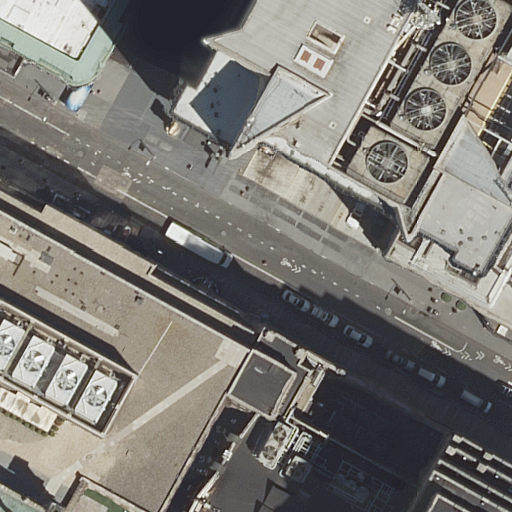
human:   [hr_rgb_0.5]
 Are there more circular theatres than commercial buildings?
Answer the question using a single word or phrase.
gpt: no

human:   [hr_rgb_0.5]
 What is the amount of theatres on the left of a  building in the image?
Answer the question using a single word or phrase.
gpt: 1

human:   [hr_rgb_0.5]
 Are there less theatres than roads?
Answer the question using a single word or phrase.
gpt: yes

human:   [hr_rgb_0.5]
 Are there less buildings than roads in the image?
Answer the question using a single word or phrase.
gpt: no

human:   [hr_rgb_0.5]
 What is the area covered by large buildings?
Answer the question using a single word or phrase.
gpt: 8063m2

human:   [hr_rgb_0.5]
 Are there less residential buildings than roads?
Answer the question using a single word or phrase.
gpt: yes

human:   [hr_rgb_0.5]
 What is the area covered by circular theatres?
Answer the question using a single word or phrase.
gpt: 0m2

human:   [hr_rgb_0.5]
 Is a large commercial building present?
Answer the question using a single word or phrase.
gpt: yes

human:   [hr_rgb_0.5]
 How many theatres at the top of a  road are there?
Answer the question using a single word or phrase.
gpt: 1

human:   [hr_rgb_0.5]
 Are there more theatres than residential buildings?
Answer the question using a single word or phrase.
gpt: no

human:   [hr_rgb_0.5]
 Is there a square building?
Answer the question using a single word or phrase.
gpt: no

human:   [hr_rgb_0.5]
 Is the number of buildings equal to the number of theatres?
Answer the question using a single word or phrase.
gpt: no

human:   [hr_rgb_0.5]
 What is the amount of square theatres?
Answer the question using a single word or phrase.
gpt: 0

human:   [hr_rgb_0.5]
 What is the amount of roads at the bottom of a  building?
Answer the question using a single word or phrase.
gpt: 2

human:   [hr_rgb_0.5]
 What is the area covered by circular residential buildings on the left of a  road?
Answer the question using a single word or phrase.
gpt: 0m2

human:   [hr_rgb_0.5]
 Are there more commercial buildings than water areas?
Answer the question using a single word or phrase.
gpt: yes

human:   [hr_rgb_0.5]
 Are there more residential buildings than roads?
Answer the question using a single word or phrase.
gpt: no

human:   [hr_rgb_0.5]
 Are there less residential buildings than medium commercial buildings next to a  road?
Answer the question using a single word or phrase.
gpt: no

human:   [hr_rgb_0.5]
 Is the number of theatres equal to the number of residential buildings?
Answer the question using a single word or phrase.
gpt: yes

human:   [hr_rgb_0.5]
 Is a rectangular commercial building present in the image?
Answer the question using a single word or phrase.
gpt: yes

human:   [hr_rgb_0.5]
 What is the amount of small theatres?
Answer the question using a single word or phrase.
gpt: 0

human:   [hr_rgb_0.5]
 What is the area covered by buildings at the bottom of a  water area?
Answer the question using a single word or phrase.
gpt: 0m2

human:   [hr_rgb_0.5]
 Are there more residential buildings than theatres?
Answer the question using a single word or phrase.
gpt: no

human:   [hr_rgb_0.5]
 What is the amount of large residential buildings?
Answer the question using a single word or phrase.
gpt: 1

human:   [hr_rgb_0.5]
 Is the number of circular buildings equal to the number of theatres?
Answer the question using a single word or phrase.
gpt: no

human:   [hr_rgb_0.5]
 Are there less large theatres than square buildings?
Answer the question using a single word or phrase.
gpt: no

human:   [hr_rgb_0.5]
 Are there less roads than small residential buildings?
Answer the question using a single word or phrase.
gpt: no

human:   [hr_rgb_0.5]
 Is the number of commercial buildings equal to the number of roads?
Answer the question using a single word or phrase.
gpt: yes

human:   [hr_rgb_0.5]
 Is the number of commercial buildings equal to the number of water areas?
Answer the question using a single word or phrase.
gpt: no

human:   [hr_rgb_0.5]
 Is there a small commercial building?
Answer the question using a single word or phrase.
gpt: yes

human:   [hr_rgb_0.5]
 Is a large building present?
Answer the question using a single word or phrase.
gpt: yes

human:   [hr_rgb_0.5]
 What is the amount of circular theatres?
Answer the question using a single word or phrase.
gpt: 0

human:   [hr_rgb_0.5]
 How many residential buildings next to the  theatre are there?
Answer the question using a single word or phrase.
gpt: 1

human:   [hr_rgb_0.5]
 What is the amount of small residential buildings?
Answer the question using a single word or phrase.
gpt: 0

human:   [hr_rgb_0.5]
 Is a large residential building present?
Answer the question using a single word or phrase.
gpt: yes

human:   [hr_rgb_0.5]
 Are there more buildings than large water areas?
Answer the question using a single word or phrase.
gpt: yes